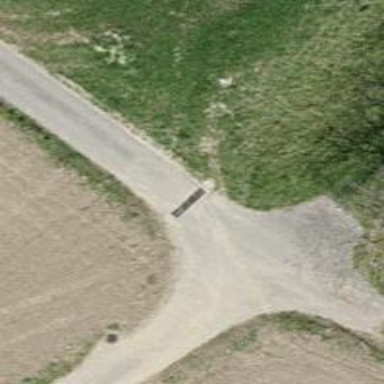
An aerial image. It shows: Cattle grid.